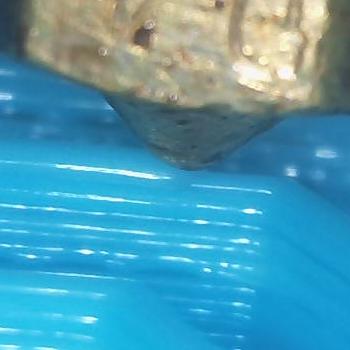
Flow rate: 300%